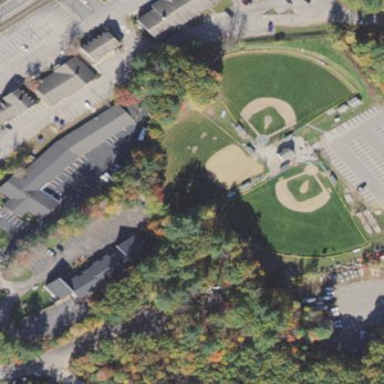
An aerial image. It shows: Softball pitch for leisure sports.